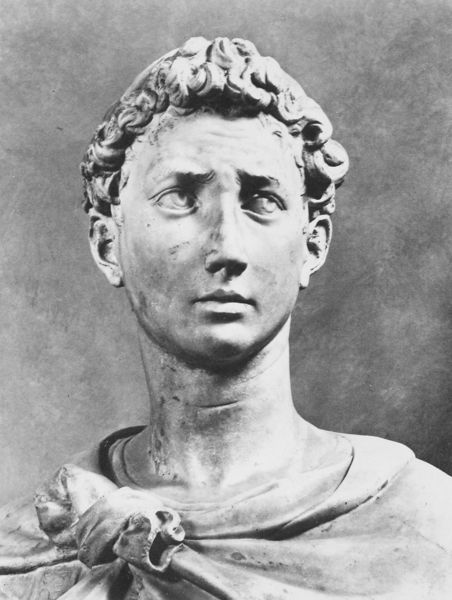
Titel: Hl. Georg
Standort: Florenz, Orsanmichele (EU - I - Toskana)
Schlagwörter: kopf, mann, schatten, umhang, weiß, wunde, ausschnitt, grau, haar, hintergrund, mund, nase, schwarz, stirn, blick, tuch, augen, falten, gesicht, knoten, hals, portrait, porträt, auge, gewand, haare, augenbrauen, frontal, lippen, locken, ohren, skulptur, falte, detail, büste, plastik, augenbraue, schwarzweiß, rom, römer, jüngling, grautöne, römisch